Field crop: maize
Growth stage: 1
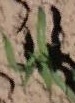
Species: maize